This continuous-wavelet-transform scalogram was computed from a bearing vibration snapshot. Classify the bearing condition as one of: normal, inner_race, outer_race, ball.
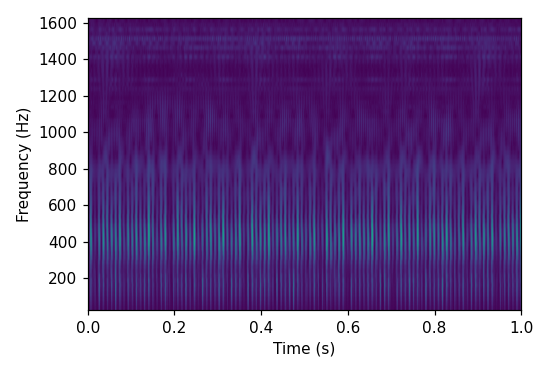
Answer: outer_race